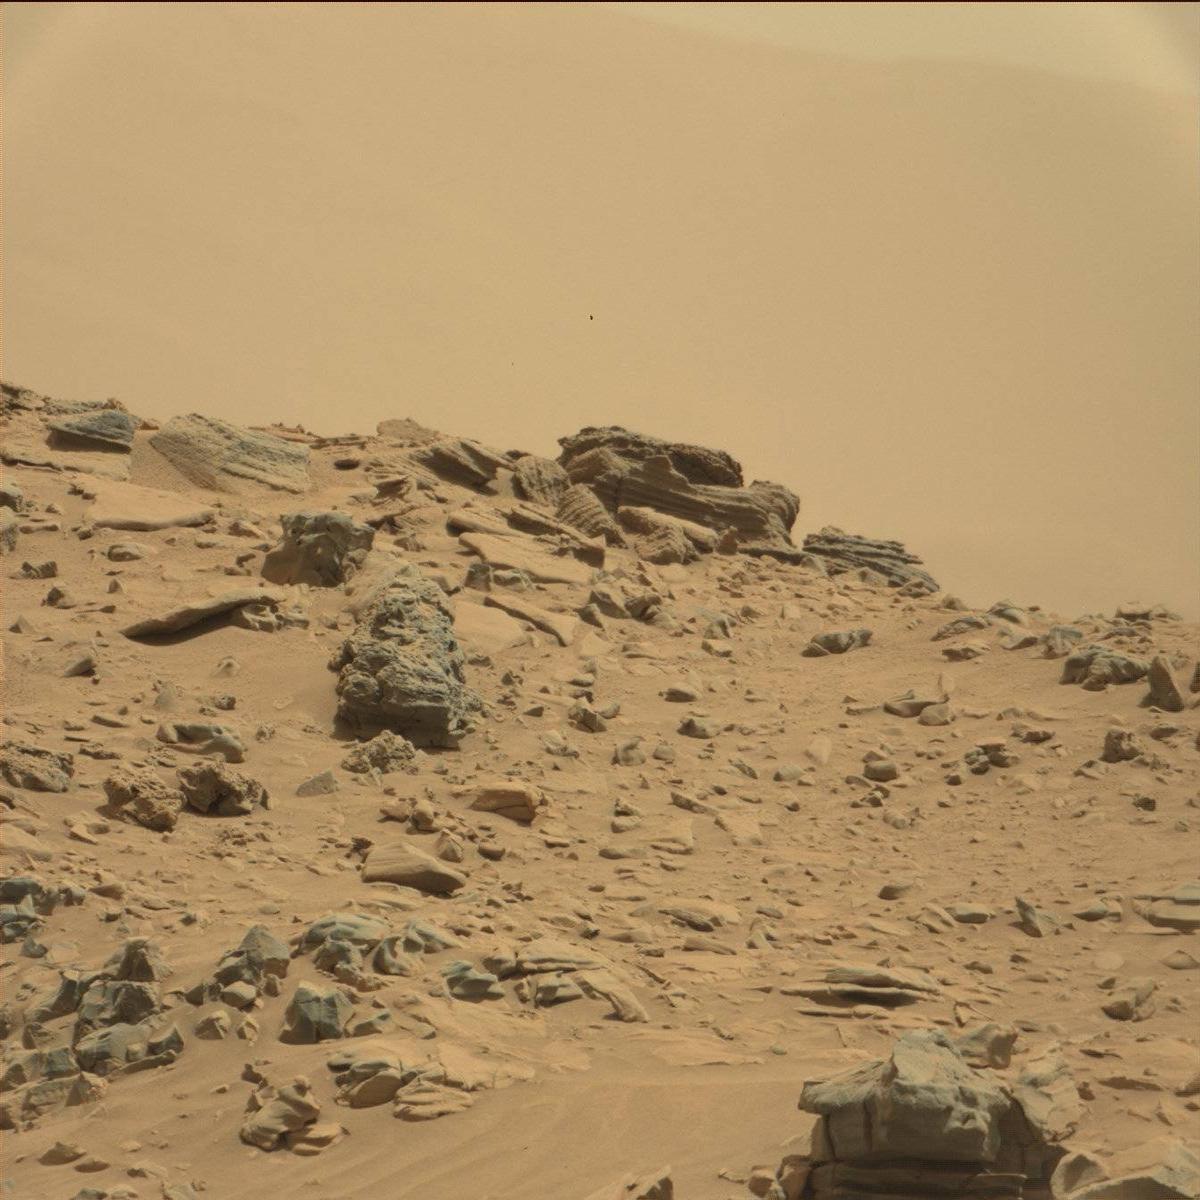
Terrain classes present: Bedrock, Ridge, Sand / Soil, Sky